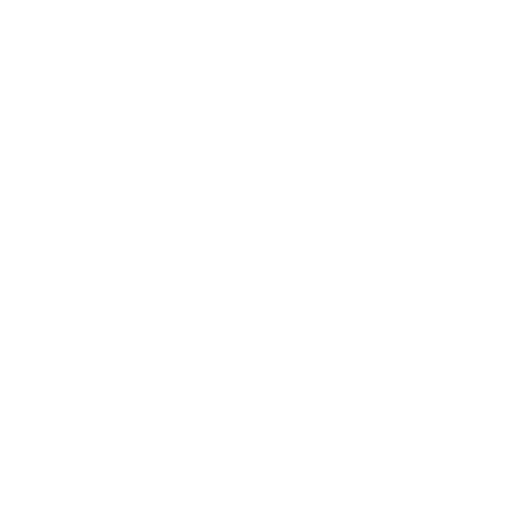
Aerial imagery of cape in Alaska named Halibut Nose containing only unknown